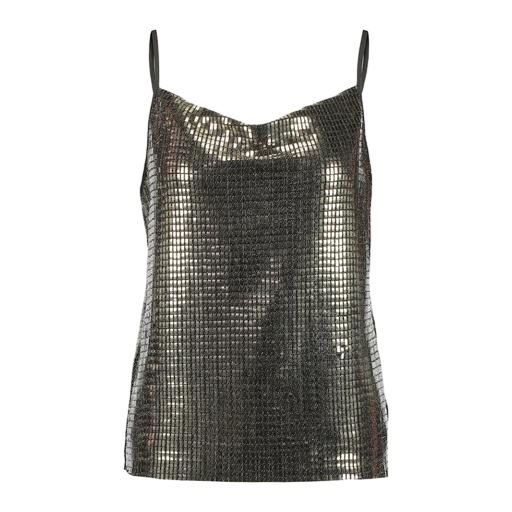
gold high-neck top, gold reversible shiny barcelona cami, mesh tank top, white background